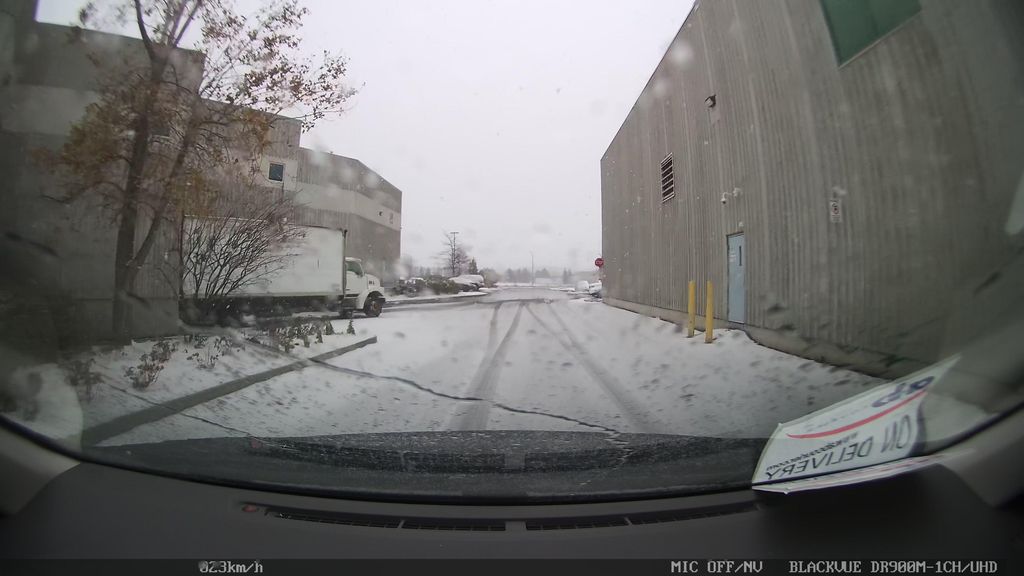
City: toronto